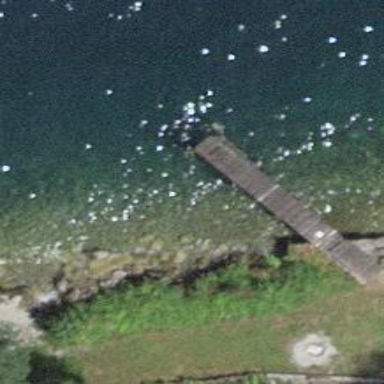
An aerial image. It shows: Man-made pier.